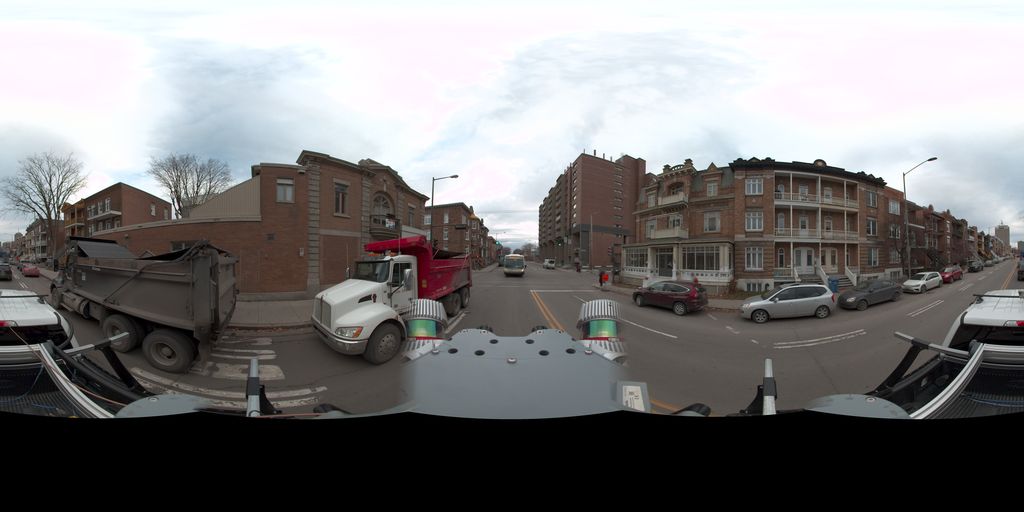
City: quebec_city